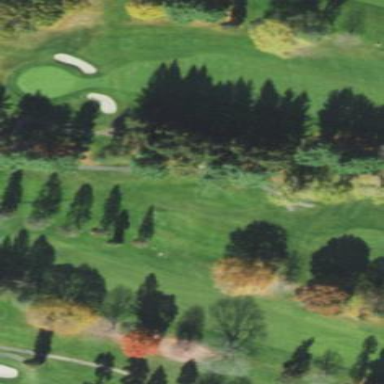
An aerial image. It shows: Grassy area designated as golf fairway.